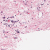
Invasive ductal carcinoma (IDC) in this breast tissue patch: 0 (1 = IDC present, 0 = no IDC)